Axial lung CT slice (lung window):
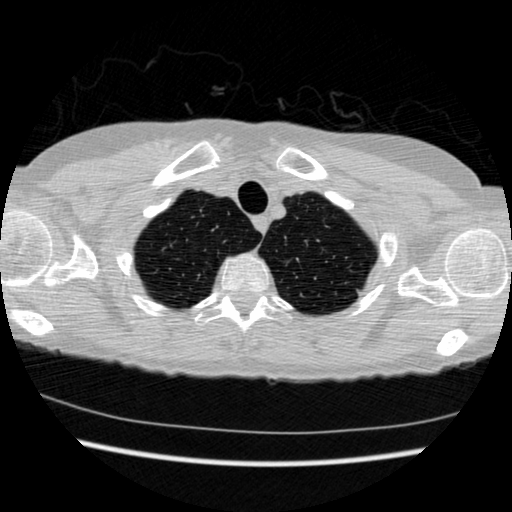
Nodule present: no